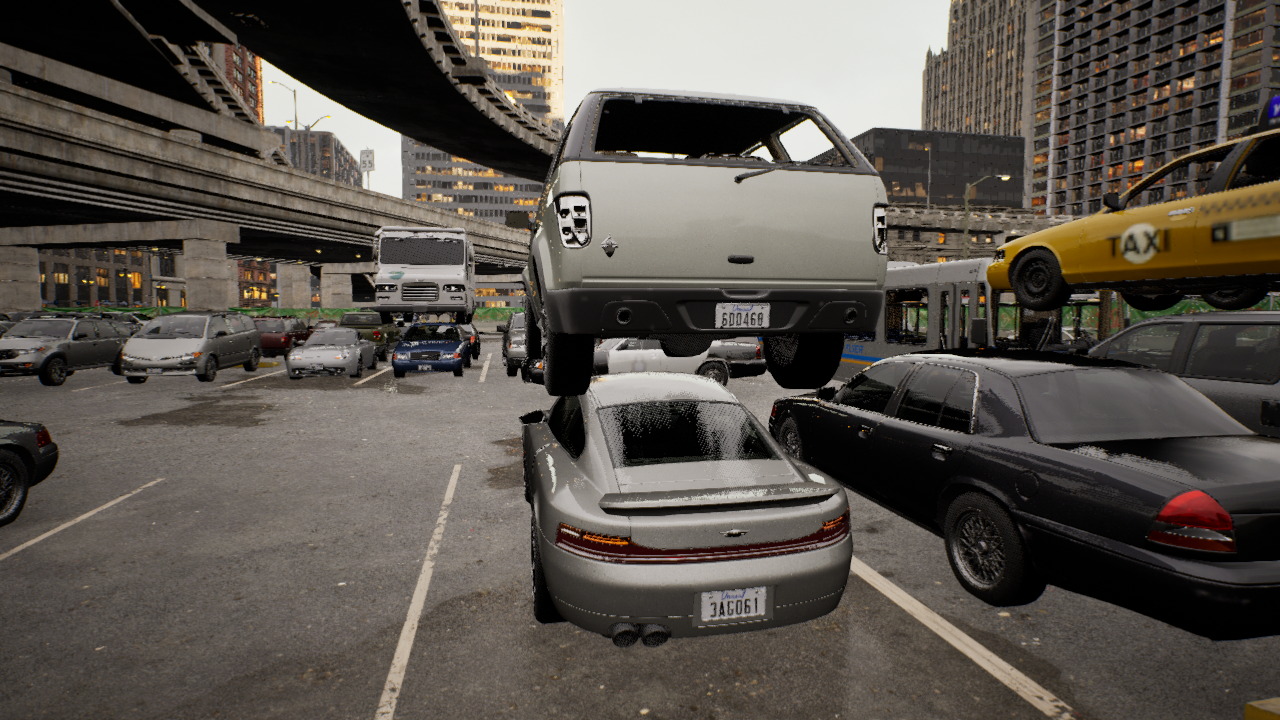
Venue: arterial
Lighting: golden hour
Vehicle rig: sedan